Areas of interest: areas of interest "Anglican St. Benedict's Middle School"
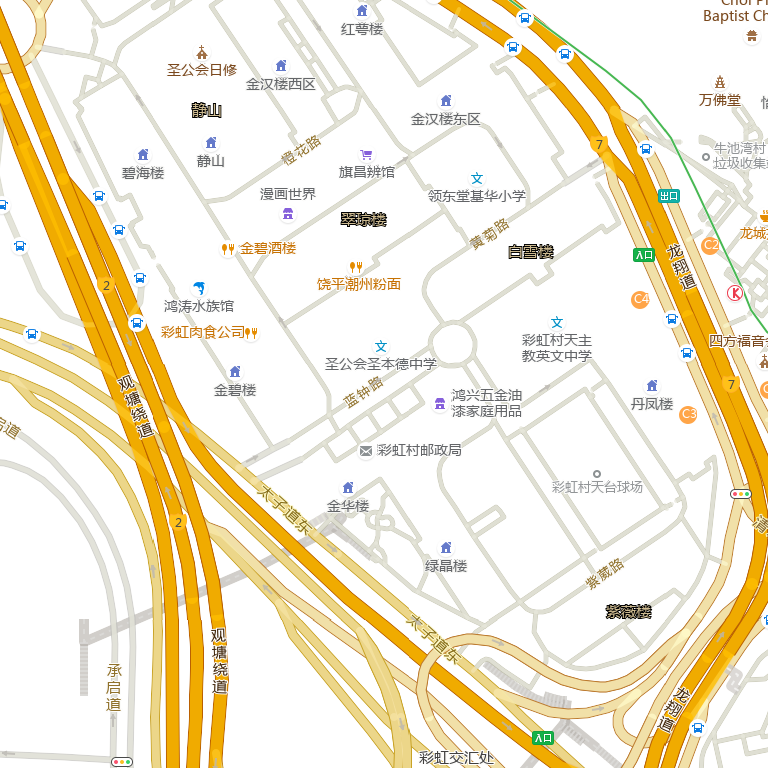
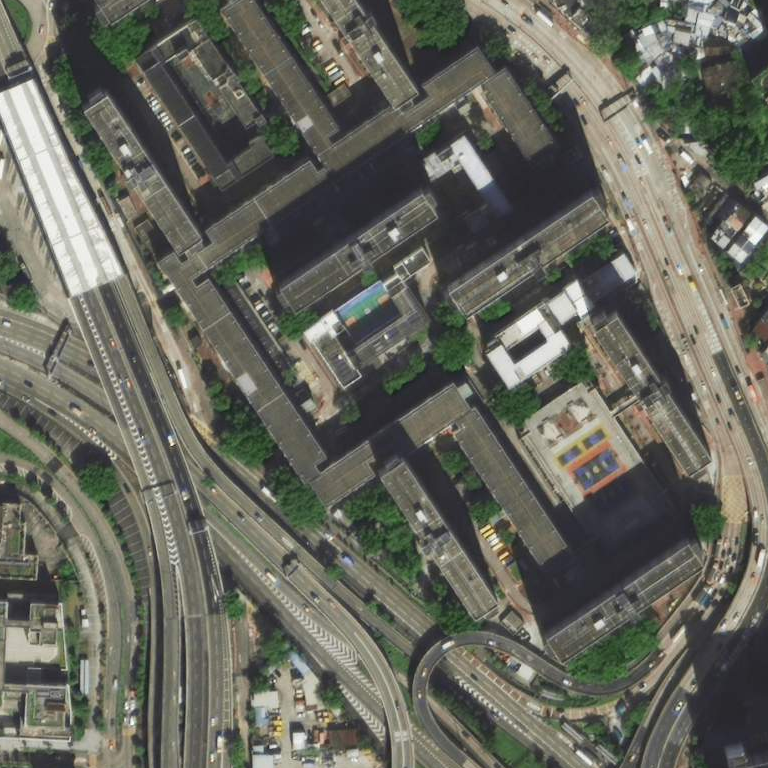